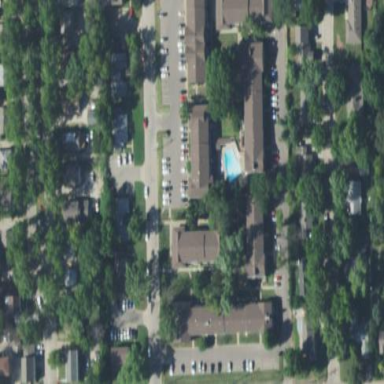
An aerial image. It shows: Residential area with apartments.